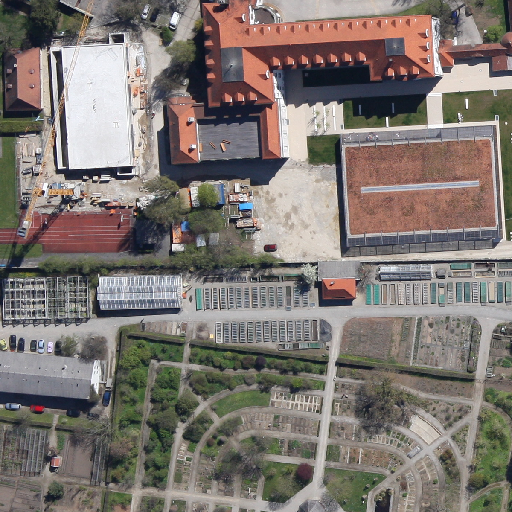
Referring expression: impervious surface